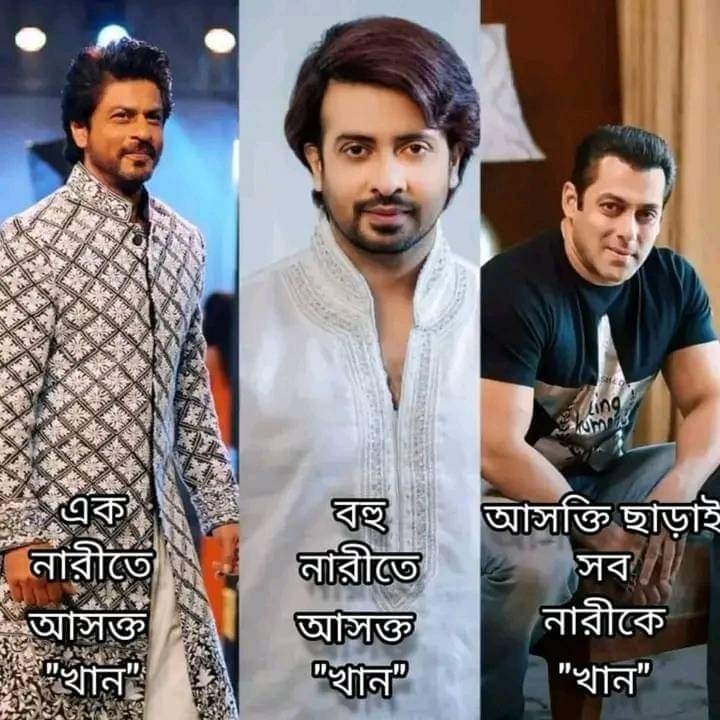
Caption: এক নারীতে আসক্ত  " খান "    বহু নারীতে আসক্ত " খান "     আসক্তি ছাড়াই সব নারীকে  " খান "
Label: hate